Interaction volume radius: 5 \u00c5
Interaction volume height: 25 \u00c5
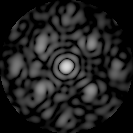
Disorder parameter: 0.5237